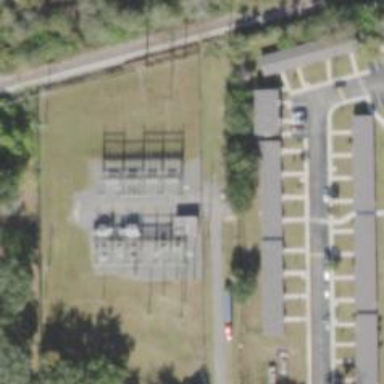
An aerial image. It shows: Switch used for power control.